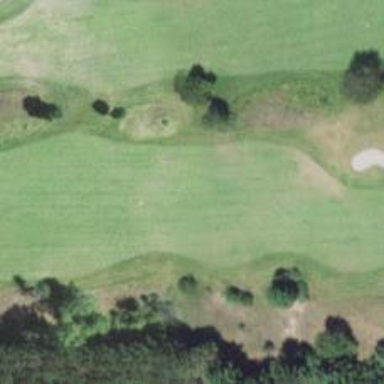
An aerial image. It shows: View of golf hole.